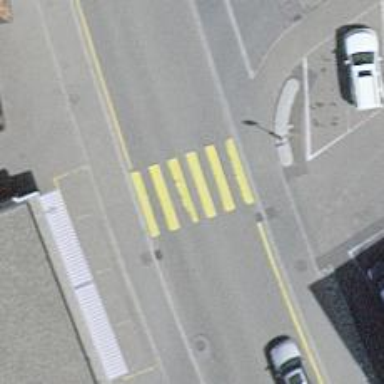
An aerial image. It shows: Marked crossing on the road.